Question: I am new to image detection techniques. I am using java openCV to detect colors in an image. I am able to detect yellow and red colors. I got there value from hit and trial method, these are working fine. But I want to detect green , orange and blue color as well from the hand image below.

Here is a part of my code .
'''
public class ObjectPositionDetect {
static int hueLowerR = 160; // for red
static int hueUpperR = 180;
// static int hueLowerR = 20; // for yellow
// static int hueUpperR = 31;
public static void main(String[] args) {
IplImage orgImg = cvLoadImage("3.JPG");
IplImage thresholdImage = hsvThreshold(orgImg);
cvSaveImage("test.jpg", thresholdImage);
Dimension position = getCoordinates(thresholdImage);
System.out.println("Dimension of original Image : " + thresholdImage.width() + " , " + thresholdImage.height());
System.out.println("Position of red spot : x : " + position.width + " , y : " + position.height);
}
static Dimension getCoordinates(IplImage thresholdImage) {
int posX = 0;
int posY = 0;
CvMoments moments = new CvMoments();
cvMoments(thresholdImage, moments, 1);
// cv Spatial moment : Mji=sumx,y(I(x,y)*xj*yi)
// where I(x,y) is the intensity of the pixel (x, y).
double momX10 = cvGetSpatialMoment(moments, 1, 0); // (x,y)
double momY01 = cvGetSpatialMoment(moments, 0, 1);// (x,y)
double area = cvGetCentralMoment(moments, 0, 0);
System.out.println("this is area "+area);
posX = (int) (momX10 / area);
posY = (int) (momY01 / area);
return new Dimension(posX, posY);
}
public static CvScalar CV_RGB(double r, double g, double b) {
return cvScalar(b, g, r, 0);
// return cvScalar(r, g, b, 0);
}
static IplImage hsvThreshold(IplImage orgImg) {
// 8-bit, 3- color =(RGB)
IplImage imgHSV = cvCreateImage(cvGetSize(orgImg), 8, 3); // creating a copy of an image
//cvSaveImage("monochromatic.jpg", imgHSV);
//System.out.println(cvGetSize(orgImg));
cvCvtColor(orgImg, imgHSV, CV_BGR2HSV);
// 8-bit 1- color = monochrome
IplImage imgThreshold = cvCreateImage(cvGetSize(orgImg), 8, 1);
// cvScalar : ( H , S , V, A)
cvInRangeS(imgHSV, cvScalar(hueLowerR, 100, 100, 0), cvScalar(hueUpperR, 255, 255, 0), imgThreshold);
// cvInRangeS(imgHSV, cvScalar(160, 218, 0, 0), cvScalar(180, 220 , 0, 0), imgThreshold);
cvReleaseImage(imgHSV);
cvSmooth(imgThreshold, imgThreshold, CV_MEDIAN, 13);
cvSaveImage("monochromatic.jpg", imgThreshold);
// save
return imgThreshold;
}
}
'''
Kindly tell me how can I get the HSV ranges for Blue , Green and Orange colors or Just tell me the ranges for these required colors. Thanks
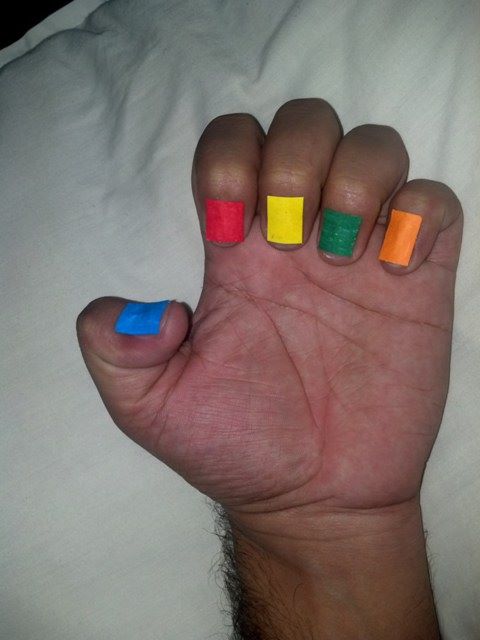
Answer: you can find a color wheel easily at internet. See the image below which tells you the Hue range of various colors. The range in color wheel given below is 0 to 360 but So, just divide the values by 2, and you will get the value for openCV.